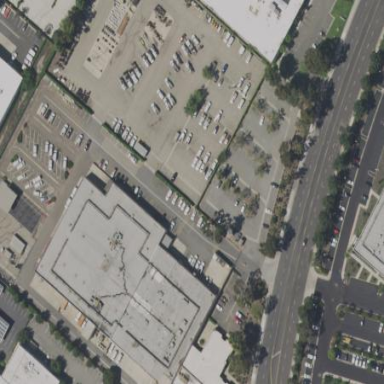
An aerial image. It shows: Commercial area.